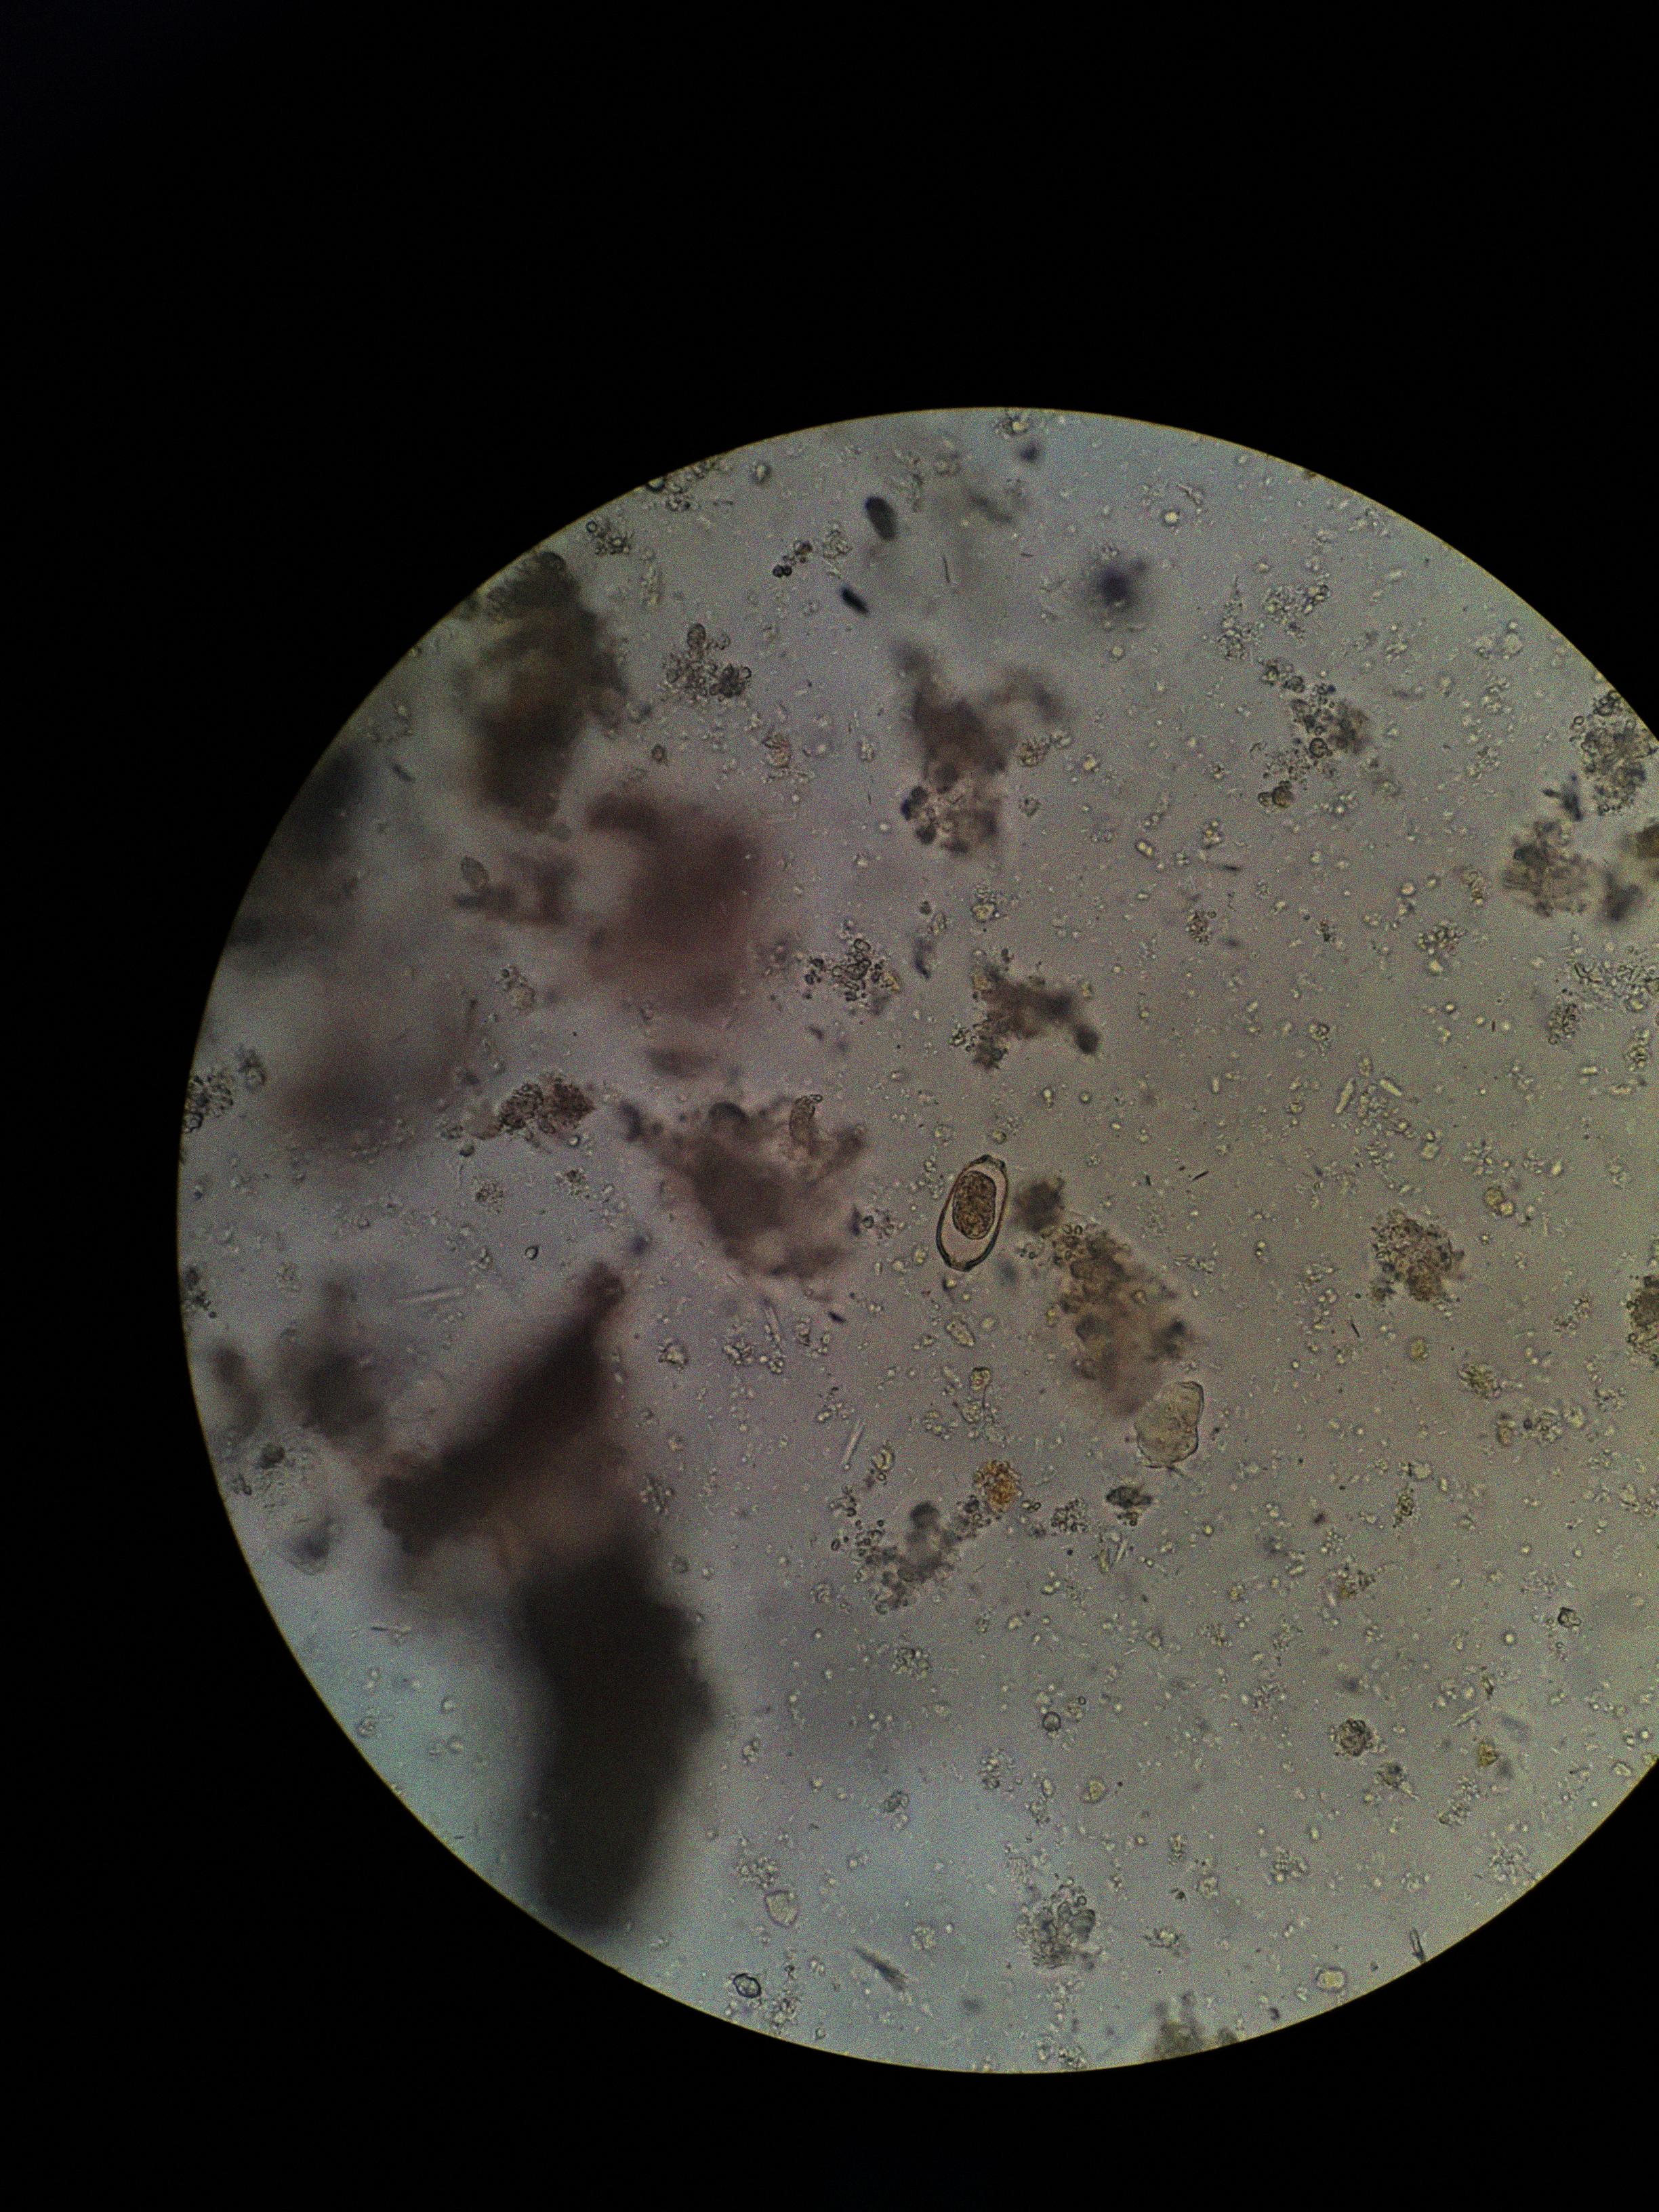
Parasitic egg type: Capillaria philippinensis